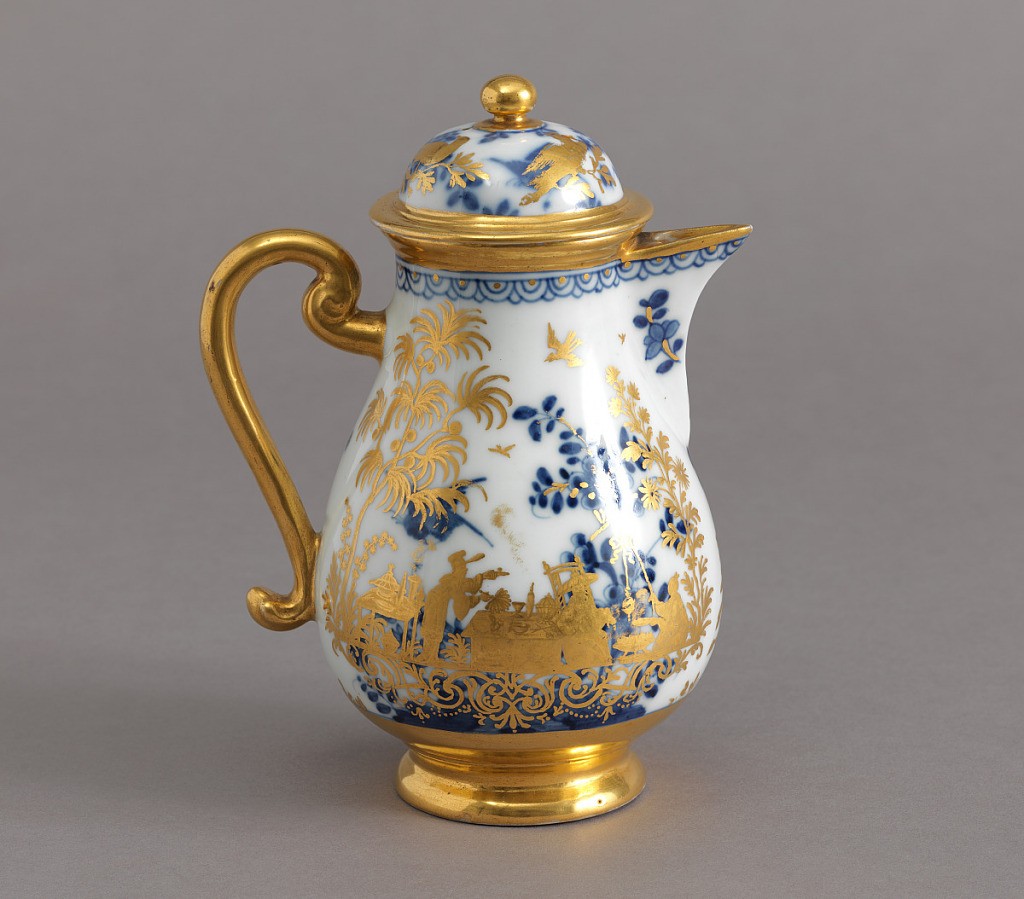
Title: Coffeepot with "Hausmaler" Decor
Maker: Meissen Porcelain Manufactory, German, active from 1710 to the present
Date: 1725–1735
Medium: hard paste porcelain, vitreous enamel, gold, brass
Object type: coffeepot
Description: Pear-shaped, on rounded flaring circular foot; scrolled handle, simple triangular spout, domed cover with flat circular finial. Solid gilding on foot, handle, lip, edge of pot and of cover, and finial. Underglaze decoration of floral sprays and birds; overglaze gilding representing a Chinoiserie scene of figures in landscape. Edge of pot and of cover mounted in gilded brass (missing?).